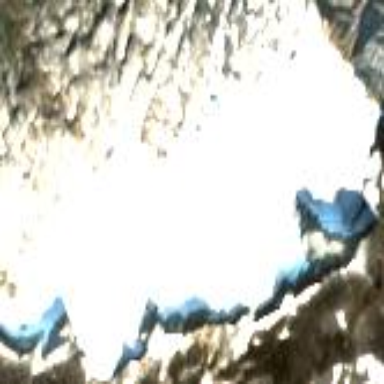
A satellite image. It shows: Majestic glacier in the distance.